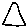
Label: triangle